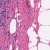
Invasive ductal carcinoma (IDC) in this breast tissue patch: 0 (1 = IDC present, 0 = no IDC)